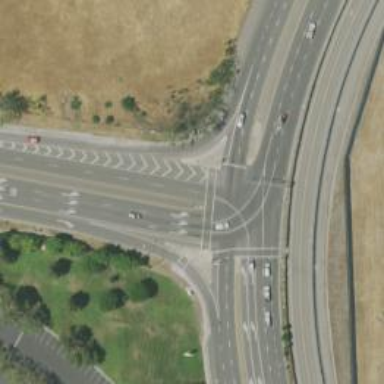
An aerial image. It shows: Expressway with asphalt surface classified as trunk highway.